Interaction volume radius: 5 \u00c5
Interaction volume height: 15 \u00c5
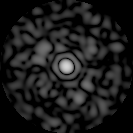
Disorder parameter: 0.8375